Question: I want a container with vertical scroll bars to force an element to the top of the page, even if it's at the bottom of the container. This is best described through this jsfiddle:
<URL>
I have a scrollable container ("container") that contains different elements. I can click on links on the page to force the container to scroll to the different elements in the container. However, since subcontainer "3" is at the bottom of the container, the container can't scroll such that 3 appears on the top of the page. I would like to force subcontainer 3 to be at the top. What is the best way to do this?

'''
<div class="container">
<div class="subcontainer 1"><h1>1</h1></div>
<div class="subcontainer 2"><h1>2</h1></div>
<div class="subcontainer 3"><h1>3</h1></div>
</div>
<div class="controllers">
<div class="controller" id="1">jump to 1</div>
<div class="controller" id="2">jump to 2</div>
<div class="controller" id="3">jump to 3</div>
</div>
'''
'''
$(document).ready(function(){
$('#1').click(function(){
$('.container').animate({
scrollTop: $('.subcontainer.1').position().top + $('.container').scrollTop()
}, 500);
});
$('#2').click(function(){
console.log('go to 2');
$('.container').animate({
scrollTop: $('.subcontainer.2').position().top + $('.container').scrollTop()
}, 500);
});
$('#3').click(function(){
console.log('go to 3');
$('.container').animate({
scrollTop: $('.subcontainer.3').position().top + $('.container').scrollTop()
}, 500);
});
});
'''
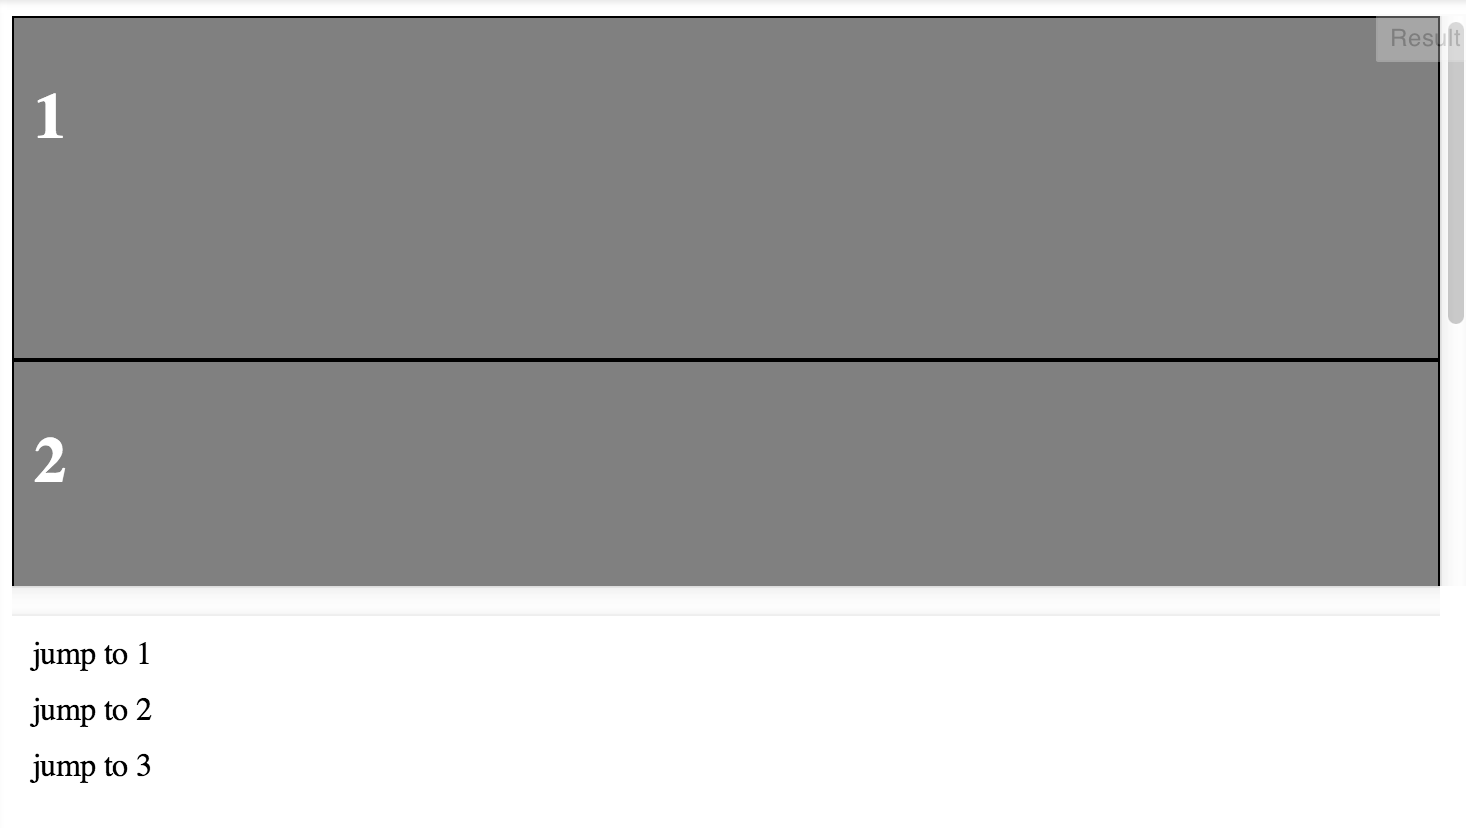
Answer: You could add a shim below, and change it's height depending on what is being clicked. A bit of a hack, but it works:
<URL>
HTML:
'''
<div class="container">
<div class="subcontainer 1">
<h1>1</h1>
</div>
<div class="subcontainer 2">
<h1>2</h1>
</div>
<div class="subcontainer 3">
<h1>3</h1>
</div>
<div class="shim"></div>
</div>
<div class="controllers">
<div class="controller" id="1">go to 1</div>
<div class="controller" id="2">go to 2</div>
<div class="controller" id="3">go to 3</div>
</div>
'''
JS:
'''
$(document).ready(function () {
$('#1').click(function () {
$('.shim').height(0);
$('.container').animate({
scrollTop: $('.subcontainer.1').position().top + $('.container').scrollTop()
}, 1000);
});
$('#2').click(function () {
console.log('go to 2');
$('.shim').height(0);
$('.container').animate({
scrollTop: $('.subcontainer.2').position().top + $('.container').scrollTop()
}, 1000);
});
$('#3').click(function () {
console.log('go to 3');
var newHeight = $('.container').height() - $('.subcontainer.3').outerHeight();
$('.shim').height(newHeight);
$('.container').animate({
scrollTop: $('.subcontainer.3').position().top + $('.container').scrollTop()
}, 1000);
});
});
'''